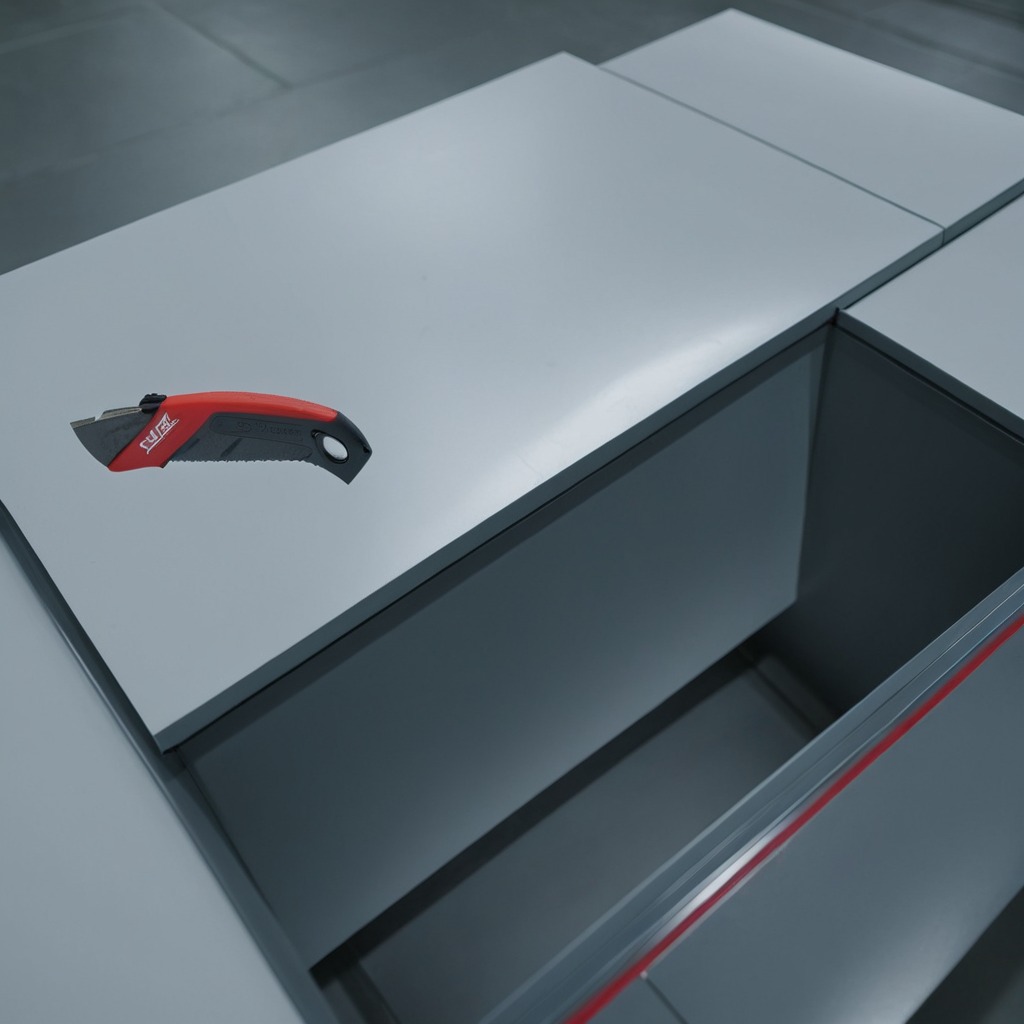
A utility knife is lying on a toolbox surface in an airplane hangar workshop.